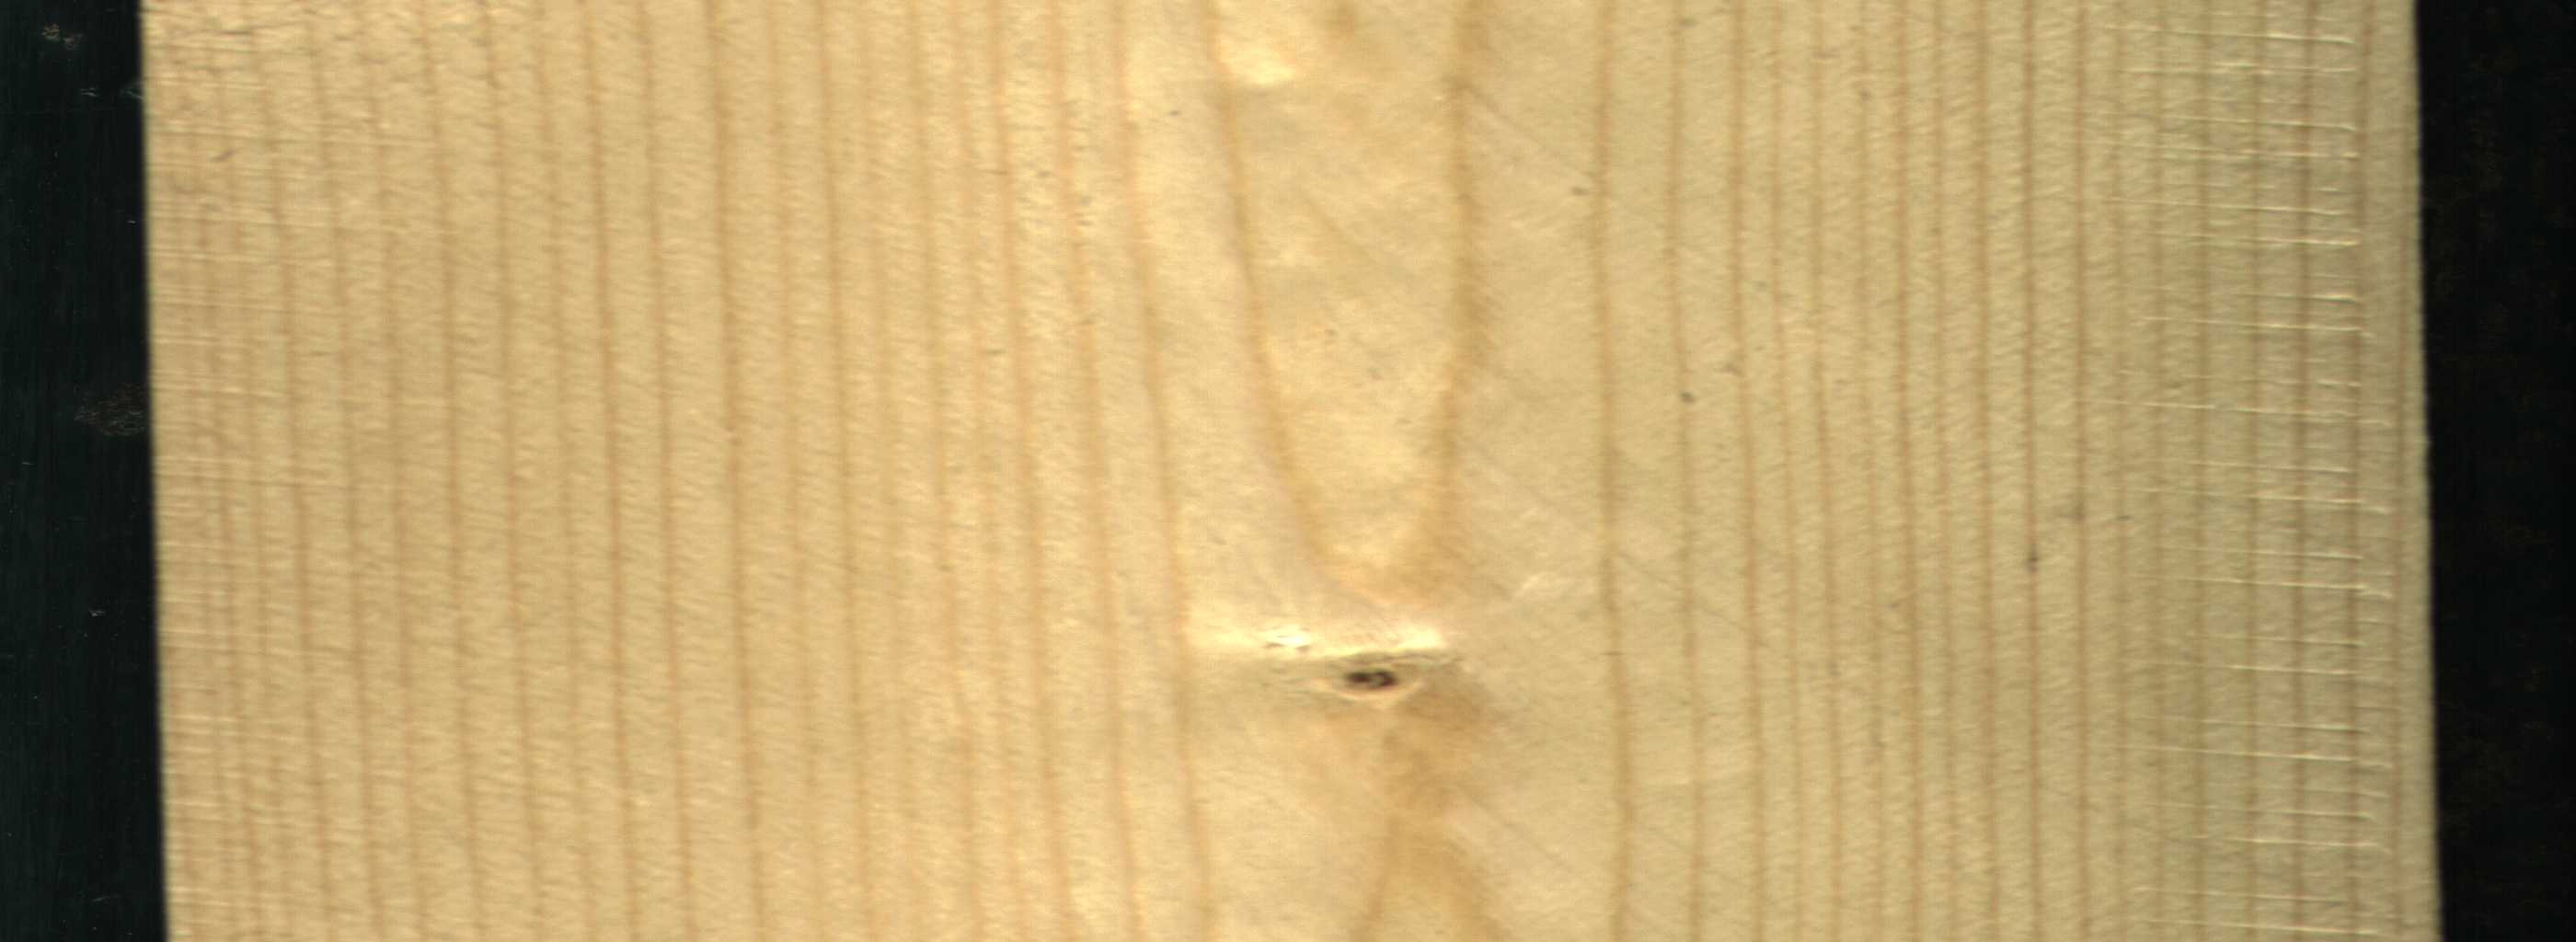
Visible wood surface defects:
Live_Knot